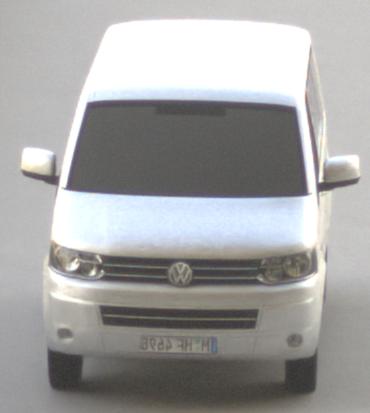
Make: VW Commercial Vehicles (Nutzfahrzeuge)
Model: T5 Multivan 2.0
Detailed model: T5 Multivan
Model produced from: 2009/09
Model produced until: 2013/06
Doors: 4
Color: white
Road condition: dry road
Daytime: morning or afternoon
Contrast: medium contrast